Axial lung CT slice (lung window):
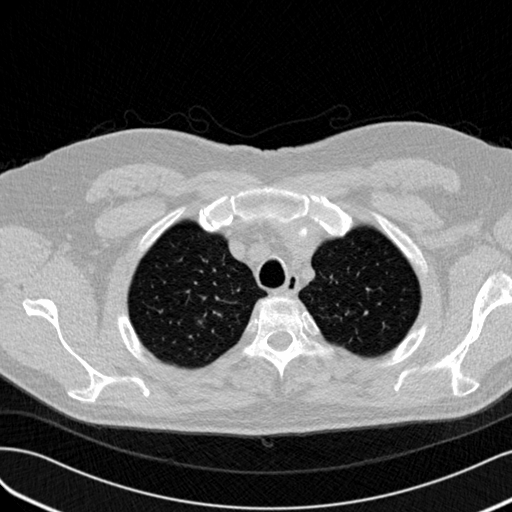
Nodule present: no